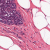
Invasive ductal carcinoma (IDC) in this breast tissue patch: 0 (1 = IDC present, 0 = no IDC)